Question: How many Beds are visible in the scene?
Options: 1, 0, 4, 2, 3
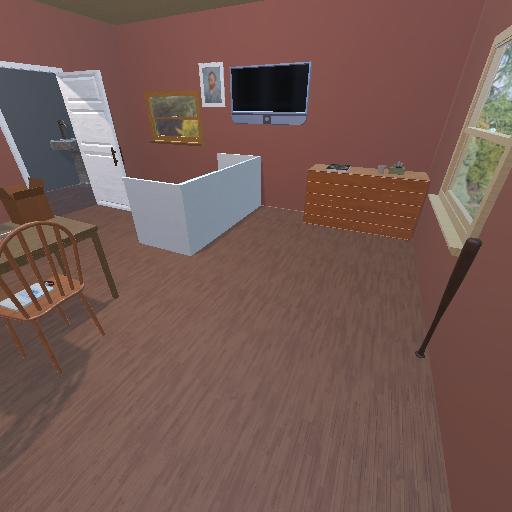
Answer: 1